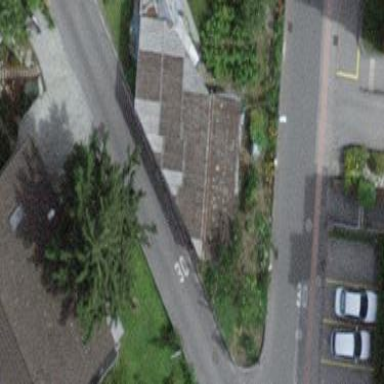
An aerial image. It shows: Hut.